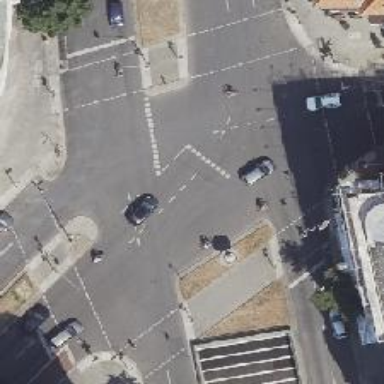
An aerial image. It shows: Junction.